Interaction volume radius: 5 \u00c5
Interaction volume height: 10 \u00c5
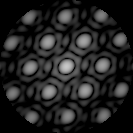
Disorder parameter: 0.07353